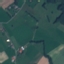
Label: Pasture